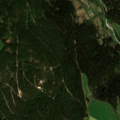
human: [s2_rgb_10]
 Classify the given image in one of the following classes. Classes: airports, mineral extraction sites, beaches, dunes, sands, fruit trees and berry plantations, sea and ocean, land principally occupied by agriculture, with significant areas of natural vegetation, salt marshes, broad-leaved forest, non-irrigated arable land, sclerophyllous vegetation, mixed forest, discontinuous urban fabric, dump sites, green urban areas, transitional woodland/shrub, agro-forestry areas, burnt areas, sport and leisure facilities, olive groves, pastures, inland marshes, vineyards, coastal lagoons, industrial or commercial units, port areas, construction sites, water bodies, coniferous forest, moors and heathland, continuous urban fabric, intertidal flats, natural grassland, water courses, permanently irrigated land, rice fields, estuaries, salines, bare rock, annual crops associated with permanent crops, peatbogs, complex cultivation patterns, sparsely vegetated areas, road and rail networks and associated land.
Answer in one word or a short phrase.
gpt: pastures, complex cultivation patterns, land principally occupied by agriculture, with significant areas of natural vegetation, coniferous forest, mixed forest